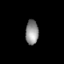
Tissue: prostate
Cell type: Epithelial cells
Senescence score: 0.7213
Nuclear area (px): 307
Mean DAPI intensity: 143.674